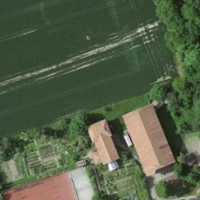
EUNIS habitat code: 55
Species observed at this site:
Symphoricarpos albus